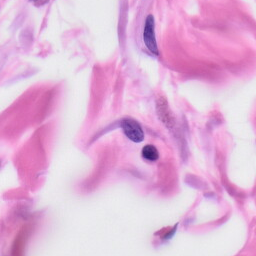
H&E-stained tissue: Skin